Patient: sex F, age 31
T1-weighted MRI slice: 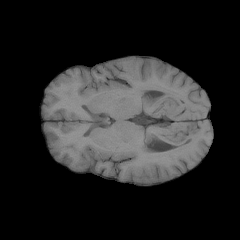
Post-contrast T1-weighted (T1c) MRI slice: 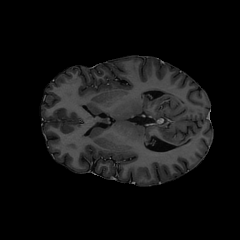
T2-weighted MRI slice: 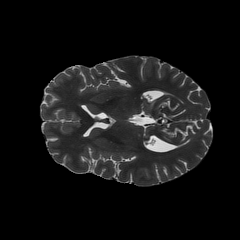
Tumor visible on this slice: yes
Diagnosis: Glioblastoma, IDH-wildtype
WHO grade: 4